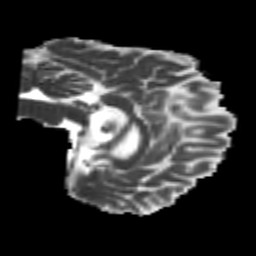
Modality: MD
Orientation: sagittal
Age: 21
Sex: male
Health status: healthy
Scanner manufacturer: philips
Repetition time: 7.387 s
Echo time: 0.08599 s